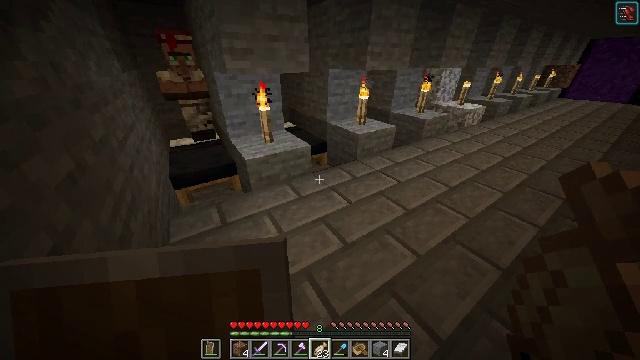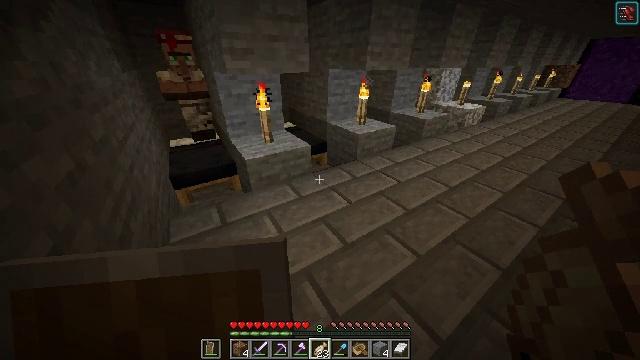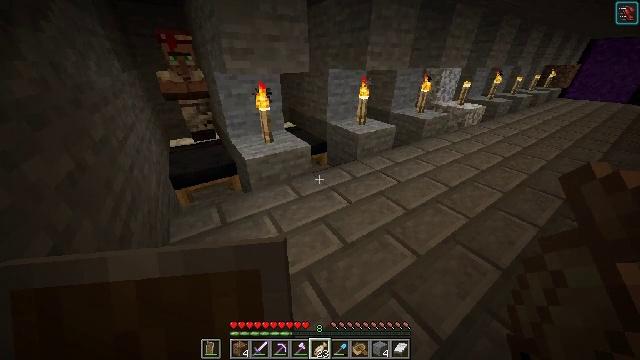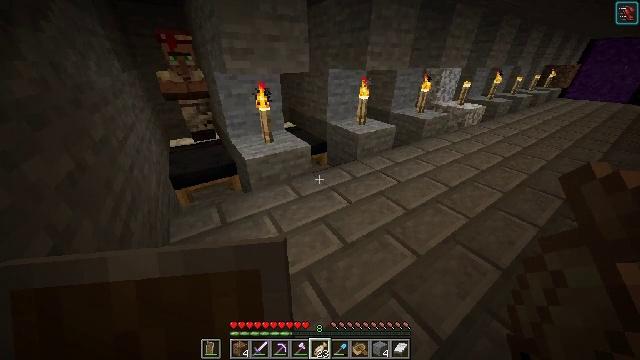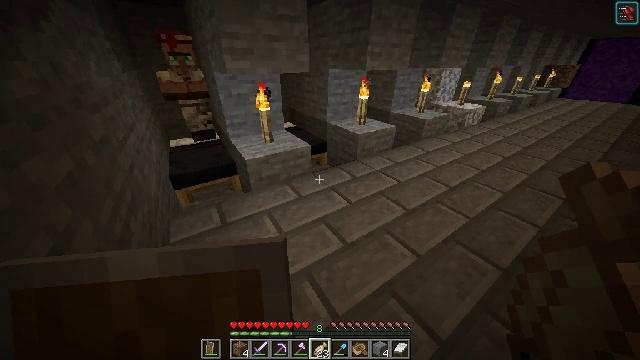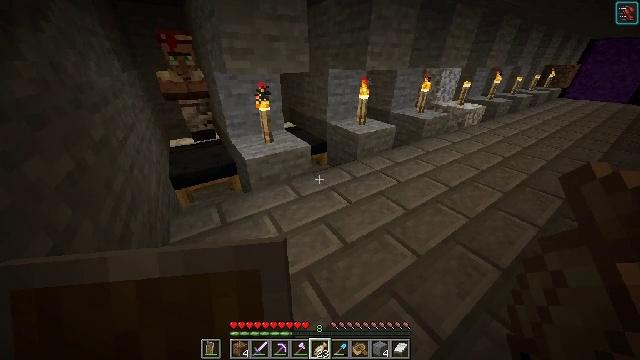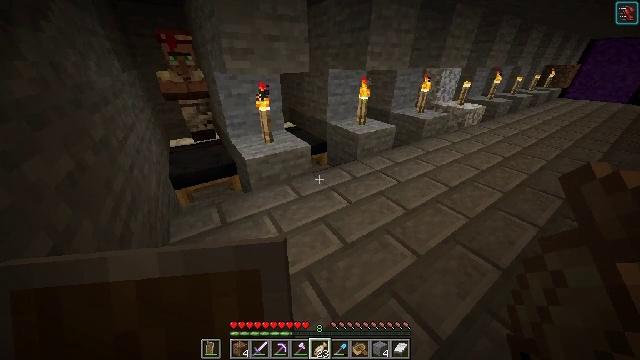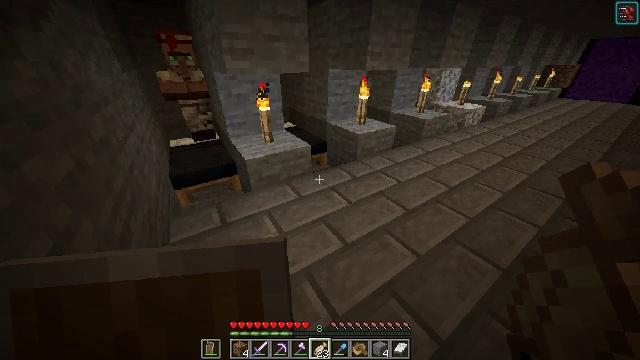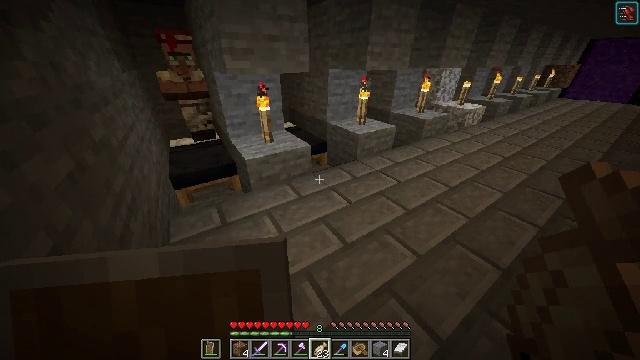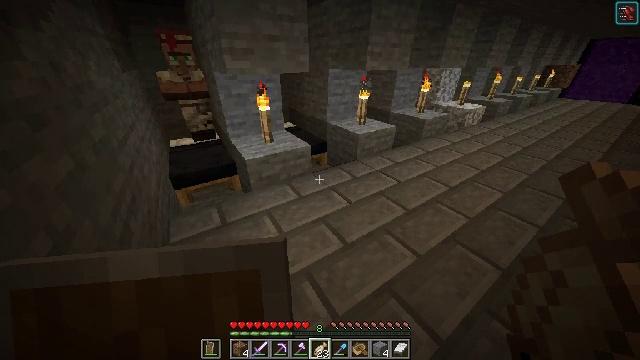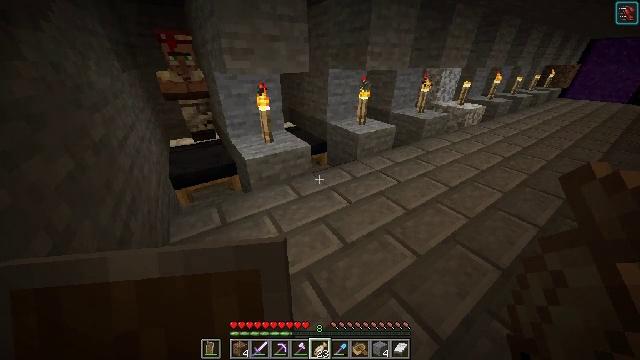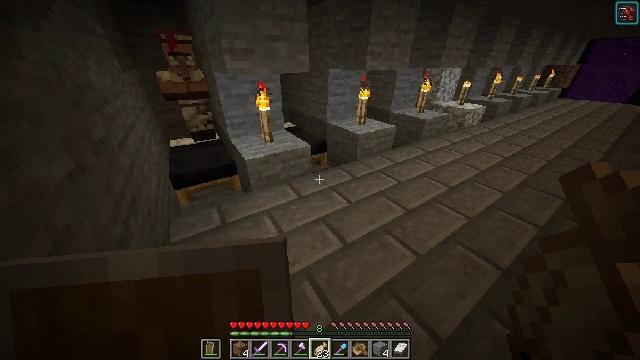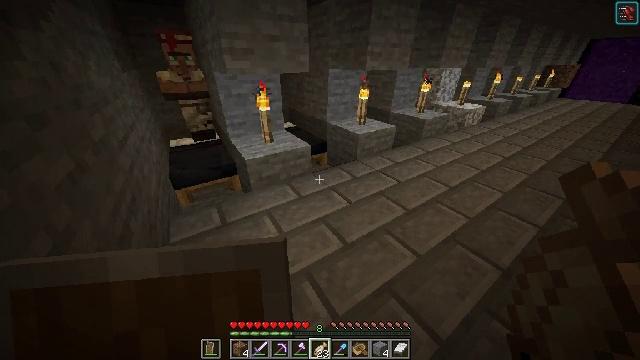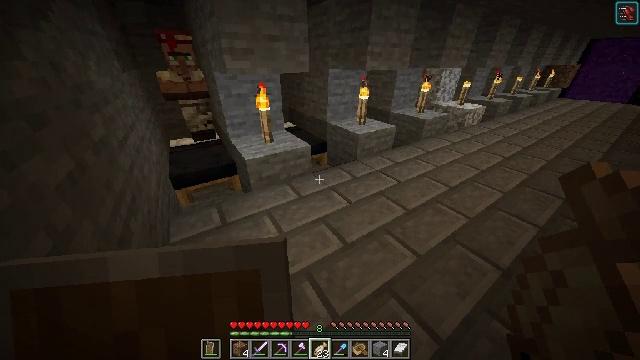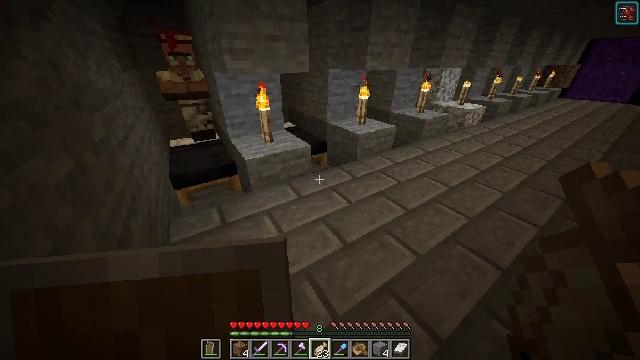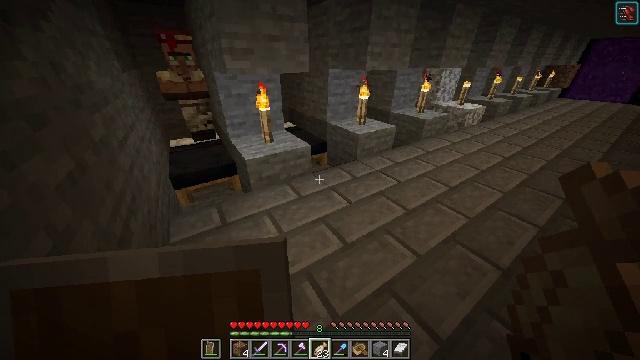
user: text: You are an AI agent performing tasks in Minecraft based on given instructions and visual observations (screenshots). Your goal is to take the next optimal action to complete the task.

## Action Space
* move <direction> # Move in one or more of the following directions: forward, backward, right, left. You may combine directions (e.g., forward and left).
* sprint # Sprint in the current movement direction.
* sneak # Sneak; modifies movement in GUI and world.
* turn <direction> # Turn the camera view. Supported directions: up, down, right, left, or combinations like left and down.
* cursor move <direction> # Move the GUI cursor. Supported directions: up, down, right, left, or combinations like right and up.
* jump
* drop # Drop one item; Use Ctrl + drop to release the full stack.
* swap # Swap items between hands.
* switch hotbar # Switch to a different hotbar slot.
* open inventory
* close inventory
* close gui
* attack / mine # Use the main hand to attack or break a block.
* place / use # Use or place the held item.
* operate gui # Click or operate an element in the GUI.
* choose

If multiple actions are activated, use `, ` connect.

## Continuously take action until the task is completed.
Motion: motion action
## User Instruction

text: Break the black bed to collect it.
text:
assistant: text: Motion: no_op
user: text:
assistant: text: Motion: no_op
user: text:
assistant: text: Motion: no_op
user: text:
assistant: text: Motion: no_op
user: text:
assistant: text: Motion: no_op
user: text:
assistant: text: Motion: no_op
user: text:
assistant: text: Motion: no_op
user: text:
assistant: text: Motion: no_op
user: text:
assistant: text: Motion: no_op
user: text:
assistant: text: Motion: no_op
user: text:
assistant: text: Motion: no_op
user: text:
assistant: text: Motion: no_op
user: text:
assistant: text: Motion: no_op
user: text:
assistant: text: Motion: no_op
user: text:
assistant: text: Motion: no_op
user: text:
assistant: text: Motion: no_op
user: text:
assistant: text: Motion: no_op
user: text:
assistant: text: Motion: no_op
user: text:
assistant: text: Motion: no_op
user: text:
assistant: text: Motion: no_op
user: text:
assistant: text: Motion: no_op
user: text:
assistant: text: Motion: no_op
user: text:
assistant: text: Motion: no_op
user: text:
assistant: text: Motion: no_op
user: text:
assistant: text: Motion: no_op
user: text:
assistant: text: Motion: no_op
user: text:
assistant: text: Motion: no_op
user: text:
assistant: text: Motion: no_op
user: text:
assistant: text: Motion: no_op
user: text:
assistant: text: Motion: no_op